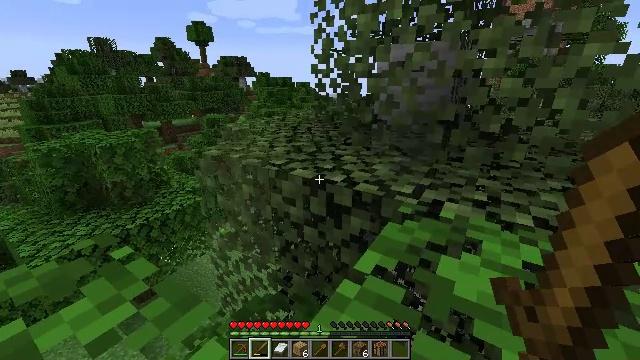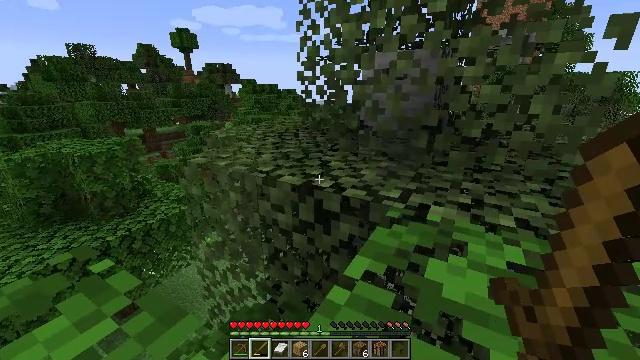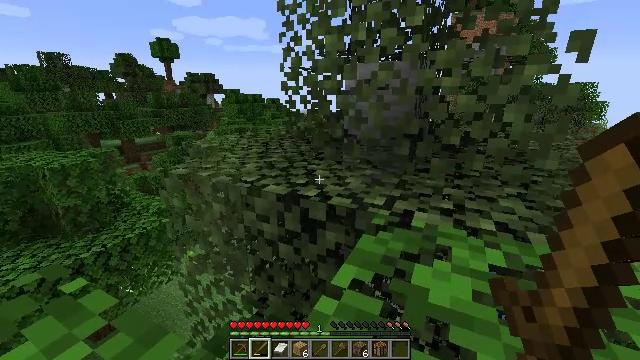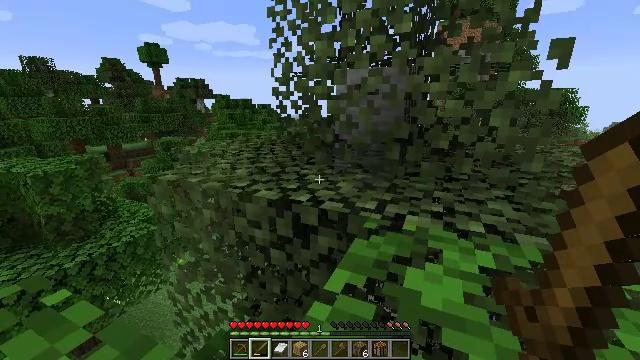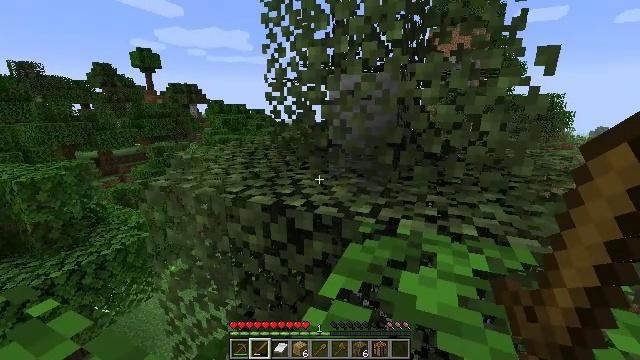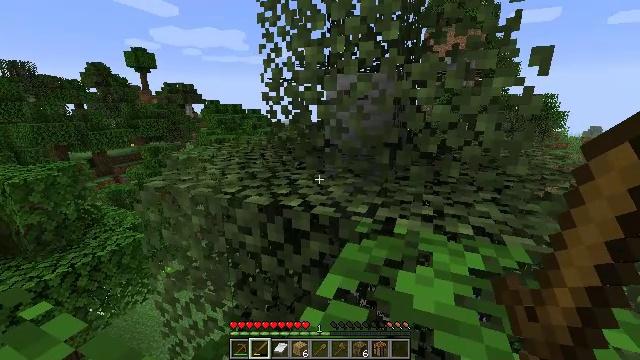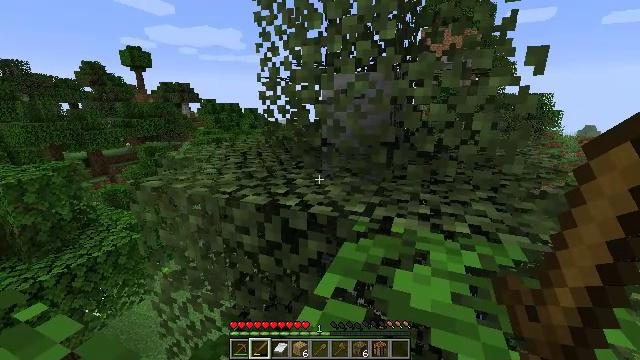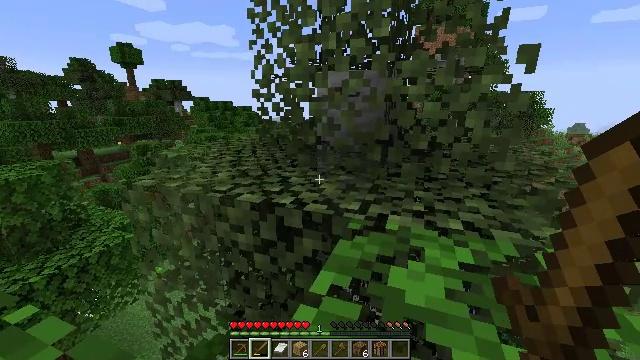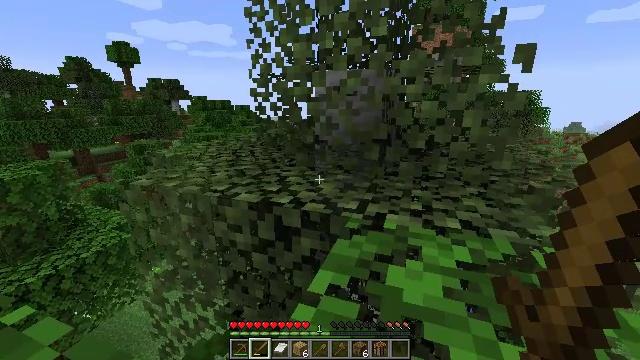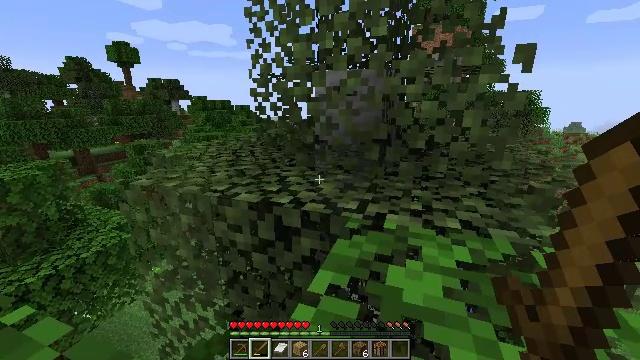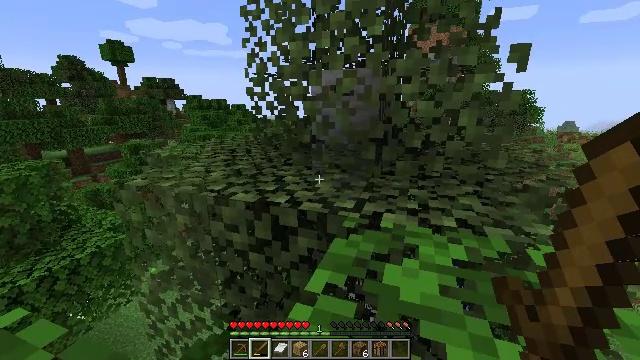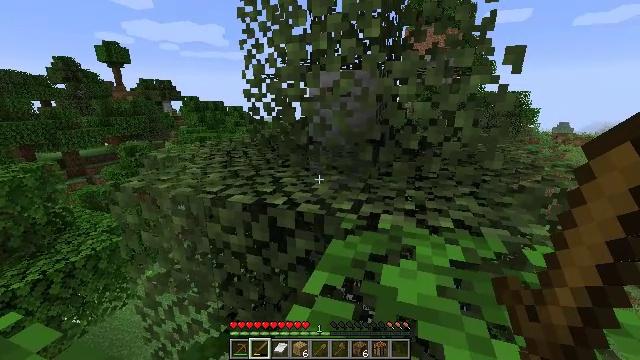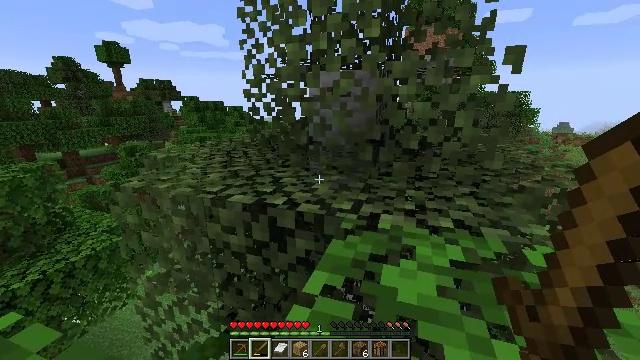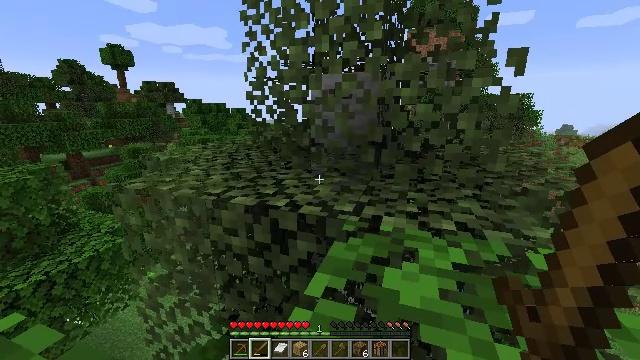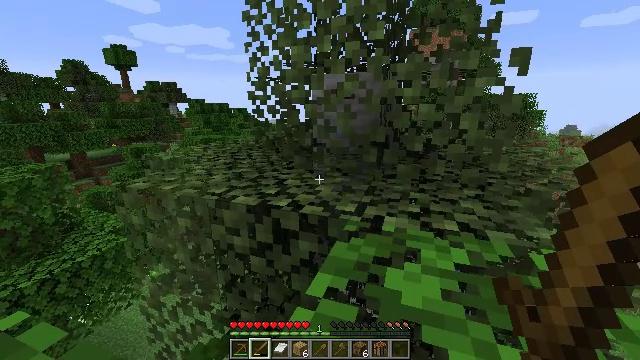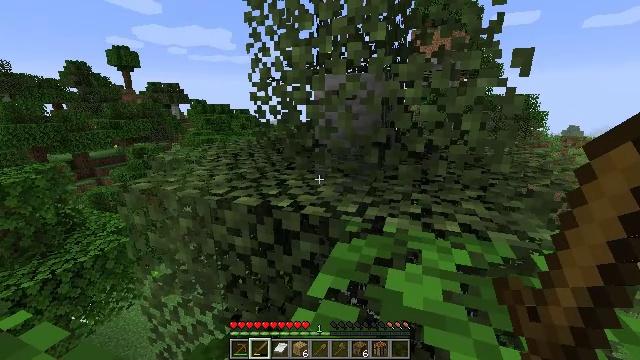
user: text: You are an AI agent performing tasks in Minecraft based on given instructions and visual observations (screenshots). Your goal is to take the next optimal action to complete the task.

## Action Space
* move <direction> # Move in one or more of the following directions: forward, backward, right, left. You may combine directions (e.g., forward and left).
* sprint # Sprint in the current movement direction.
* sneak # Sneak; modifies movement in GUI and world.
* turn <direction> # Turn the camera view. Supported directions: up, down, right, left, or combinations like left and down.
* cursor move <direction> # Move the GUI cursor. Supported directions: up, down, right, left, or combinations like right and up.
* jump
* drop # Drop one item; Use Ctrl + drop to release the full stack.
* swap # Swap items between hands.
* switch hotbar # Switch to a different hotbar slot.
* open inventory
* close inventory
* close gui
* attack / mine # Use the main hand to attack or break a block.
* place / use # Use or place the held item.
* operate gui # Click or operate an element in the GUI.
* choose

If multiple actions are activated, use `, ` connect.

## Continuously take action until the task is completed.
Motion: motion action
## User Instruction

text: Remove birch leaves from trees.
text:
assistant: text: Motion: turn right and up
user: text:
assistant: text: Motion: turn right and up
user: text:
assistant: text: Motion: turn right and up
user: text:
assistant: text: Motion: turn right and up
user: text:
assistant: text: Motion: no_op
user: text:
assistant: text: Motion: no_op
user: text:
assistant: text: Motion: turn right
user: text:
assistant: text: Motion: no_op
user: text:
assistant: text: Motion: no_op
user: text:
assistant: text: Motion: no_op
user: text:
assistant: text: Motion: no_op
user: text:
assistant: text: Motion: no_op
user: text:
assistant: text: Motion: no_op
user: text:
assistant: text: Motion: no_op
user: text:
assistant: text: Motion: no_op
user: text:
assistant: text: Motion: no_op
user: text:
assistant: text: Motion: no_op
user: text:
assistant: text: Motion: turn right
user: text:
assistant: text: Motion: no_op
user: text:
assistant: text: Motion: no_op
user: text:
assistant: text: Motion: no_op
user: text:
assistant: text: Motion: no_op
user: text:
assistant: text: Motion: no_op
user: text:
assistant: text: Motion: no_op
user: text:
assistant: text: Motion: no_op
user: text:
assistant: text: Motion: no_op
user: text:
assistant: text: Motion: no_op
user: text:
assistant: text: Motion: no_op
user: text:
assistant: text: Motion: no_op
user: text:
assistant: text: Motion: no_op